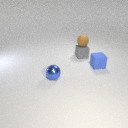
small gray rubber cube to the left of small blue rubber cube